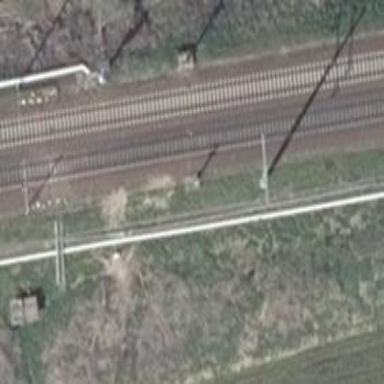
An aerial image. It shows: Railway signal.